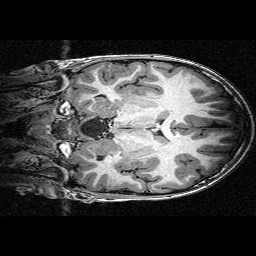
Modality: T1w
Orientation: coronal
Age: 10
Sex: male
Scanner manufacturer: siemens
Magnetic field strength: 3 T
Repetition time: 2.3 s
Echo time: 0.00336 s